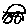
Label: car